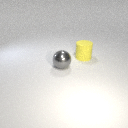
large yellow rubber cylinder behind large gray metal sphere